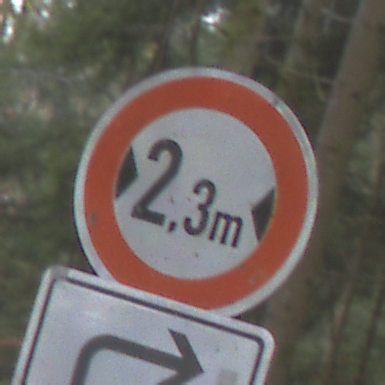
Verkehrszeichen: TatsaechlicheBreite2Komma3
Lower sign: RichtungsangabeDurchPfeile5
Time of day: Midday
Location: Outdoor (Nature)
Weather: Overcast
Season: NotSpecified
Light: Natural